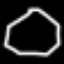
Label: octagon